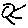
Label: sun